Question: In my view I want to assign group numbers for rows. Group is described as unic set of values from some table column.

Fiddle: <URL>
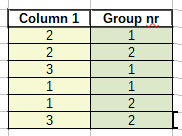
Answer: You seem to want 'row_number()':
'''
select column1, row_number() over (partition by column1 order by column1) as group_nr
from t;
'''
<URL> is a db<>fiddle.